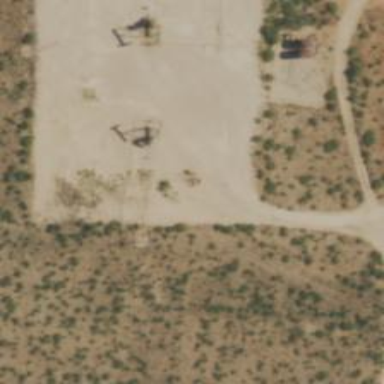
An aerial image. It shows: Petroleum well that is man-made.